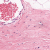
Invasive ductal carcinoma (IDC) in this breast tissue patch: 0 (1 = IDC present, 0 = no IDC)